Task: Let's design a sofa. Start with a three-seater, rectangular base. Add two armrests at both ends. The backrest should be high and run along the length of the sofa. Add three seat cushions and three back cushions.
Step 463:
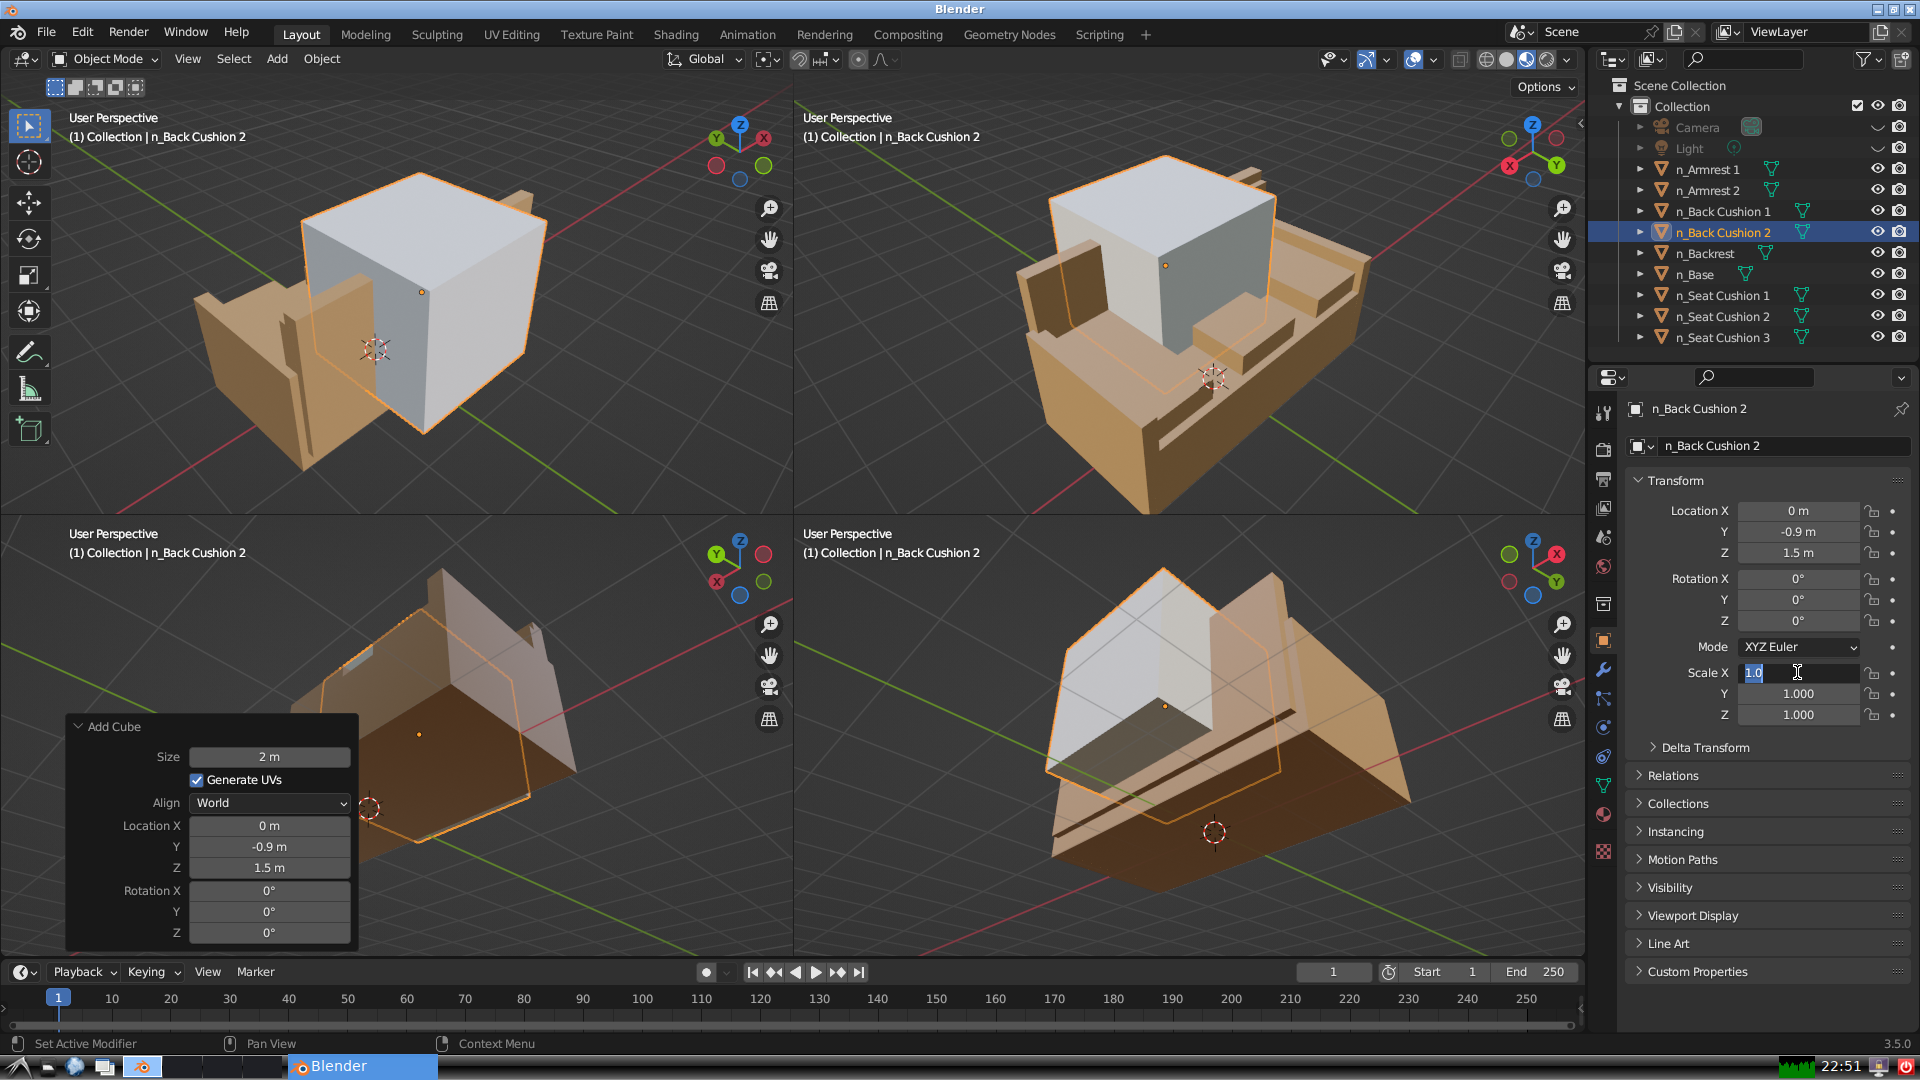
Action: input_text: 0.5